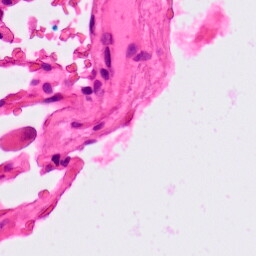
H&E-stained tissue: Lung